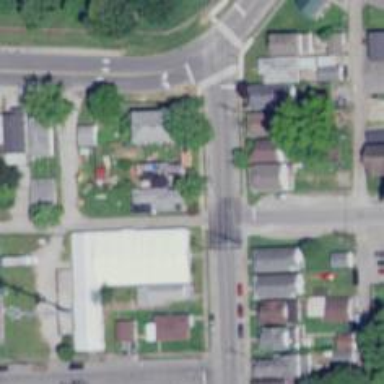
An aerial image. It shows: Alley classified as service road.